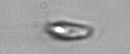
Label: Chrysochromulina